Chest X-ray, PA view. Patient: 78 years old, sex M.
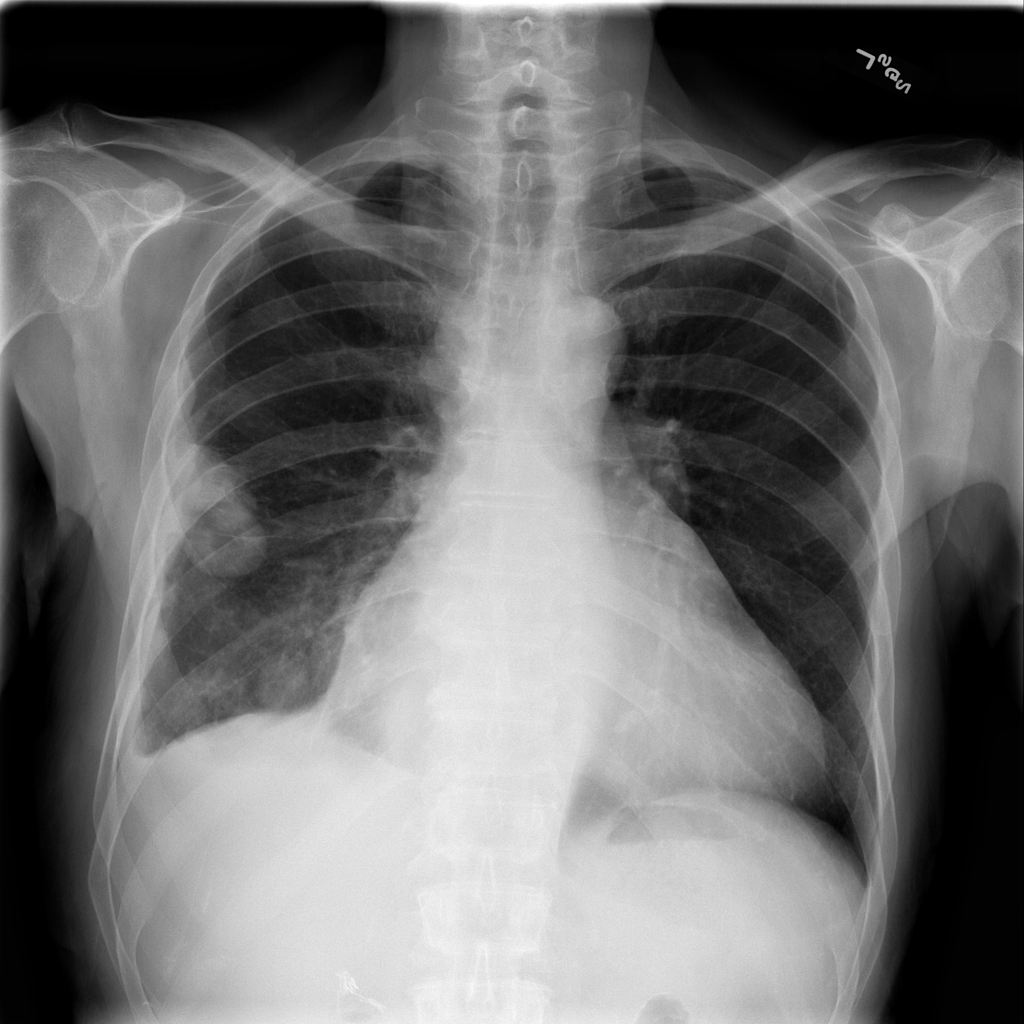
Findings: Cardiomegaly, Effusion, Mass, Nodule